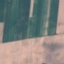
Label: AnnualCrop